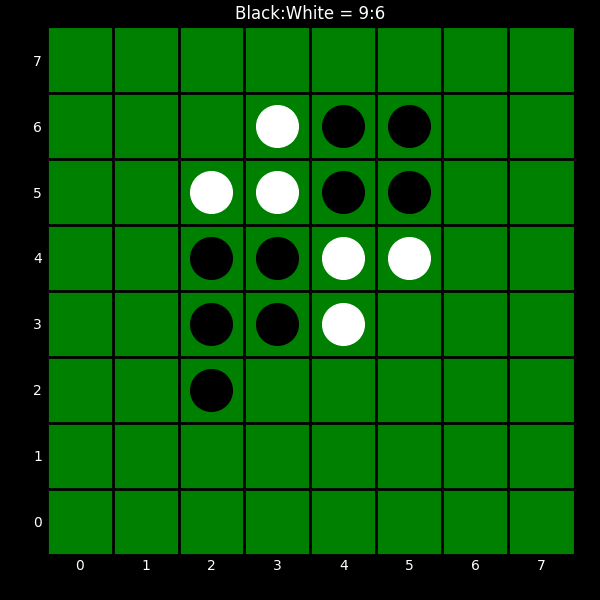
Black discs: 9
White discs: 6